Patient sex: M
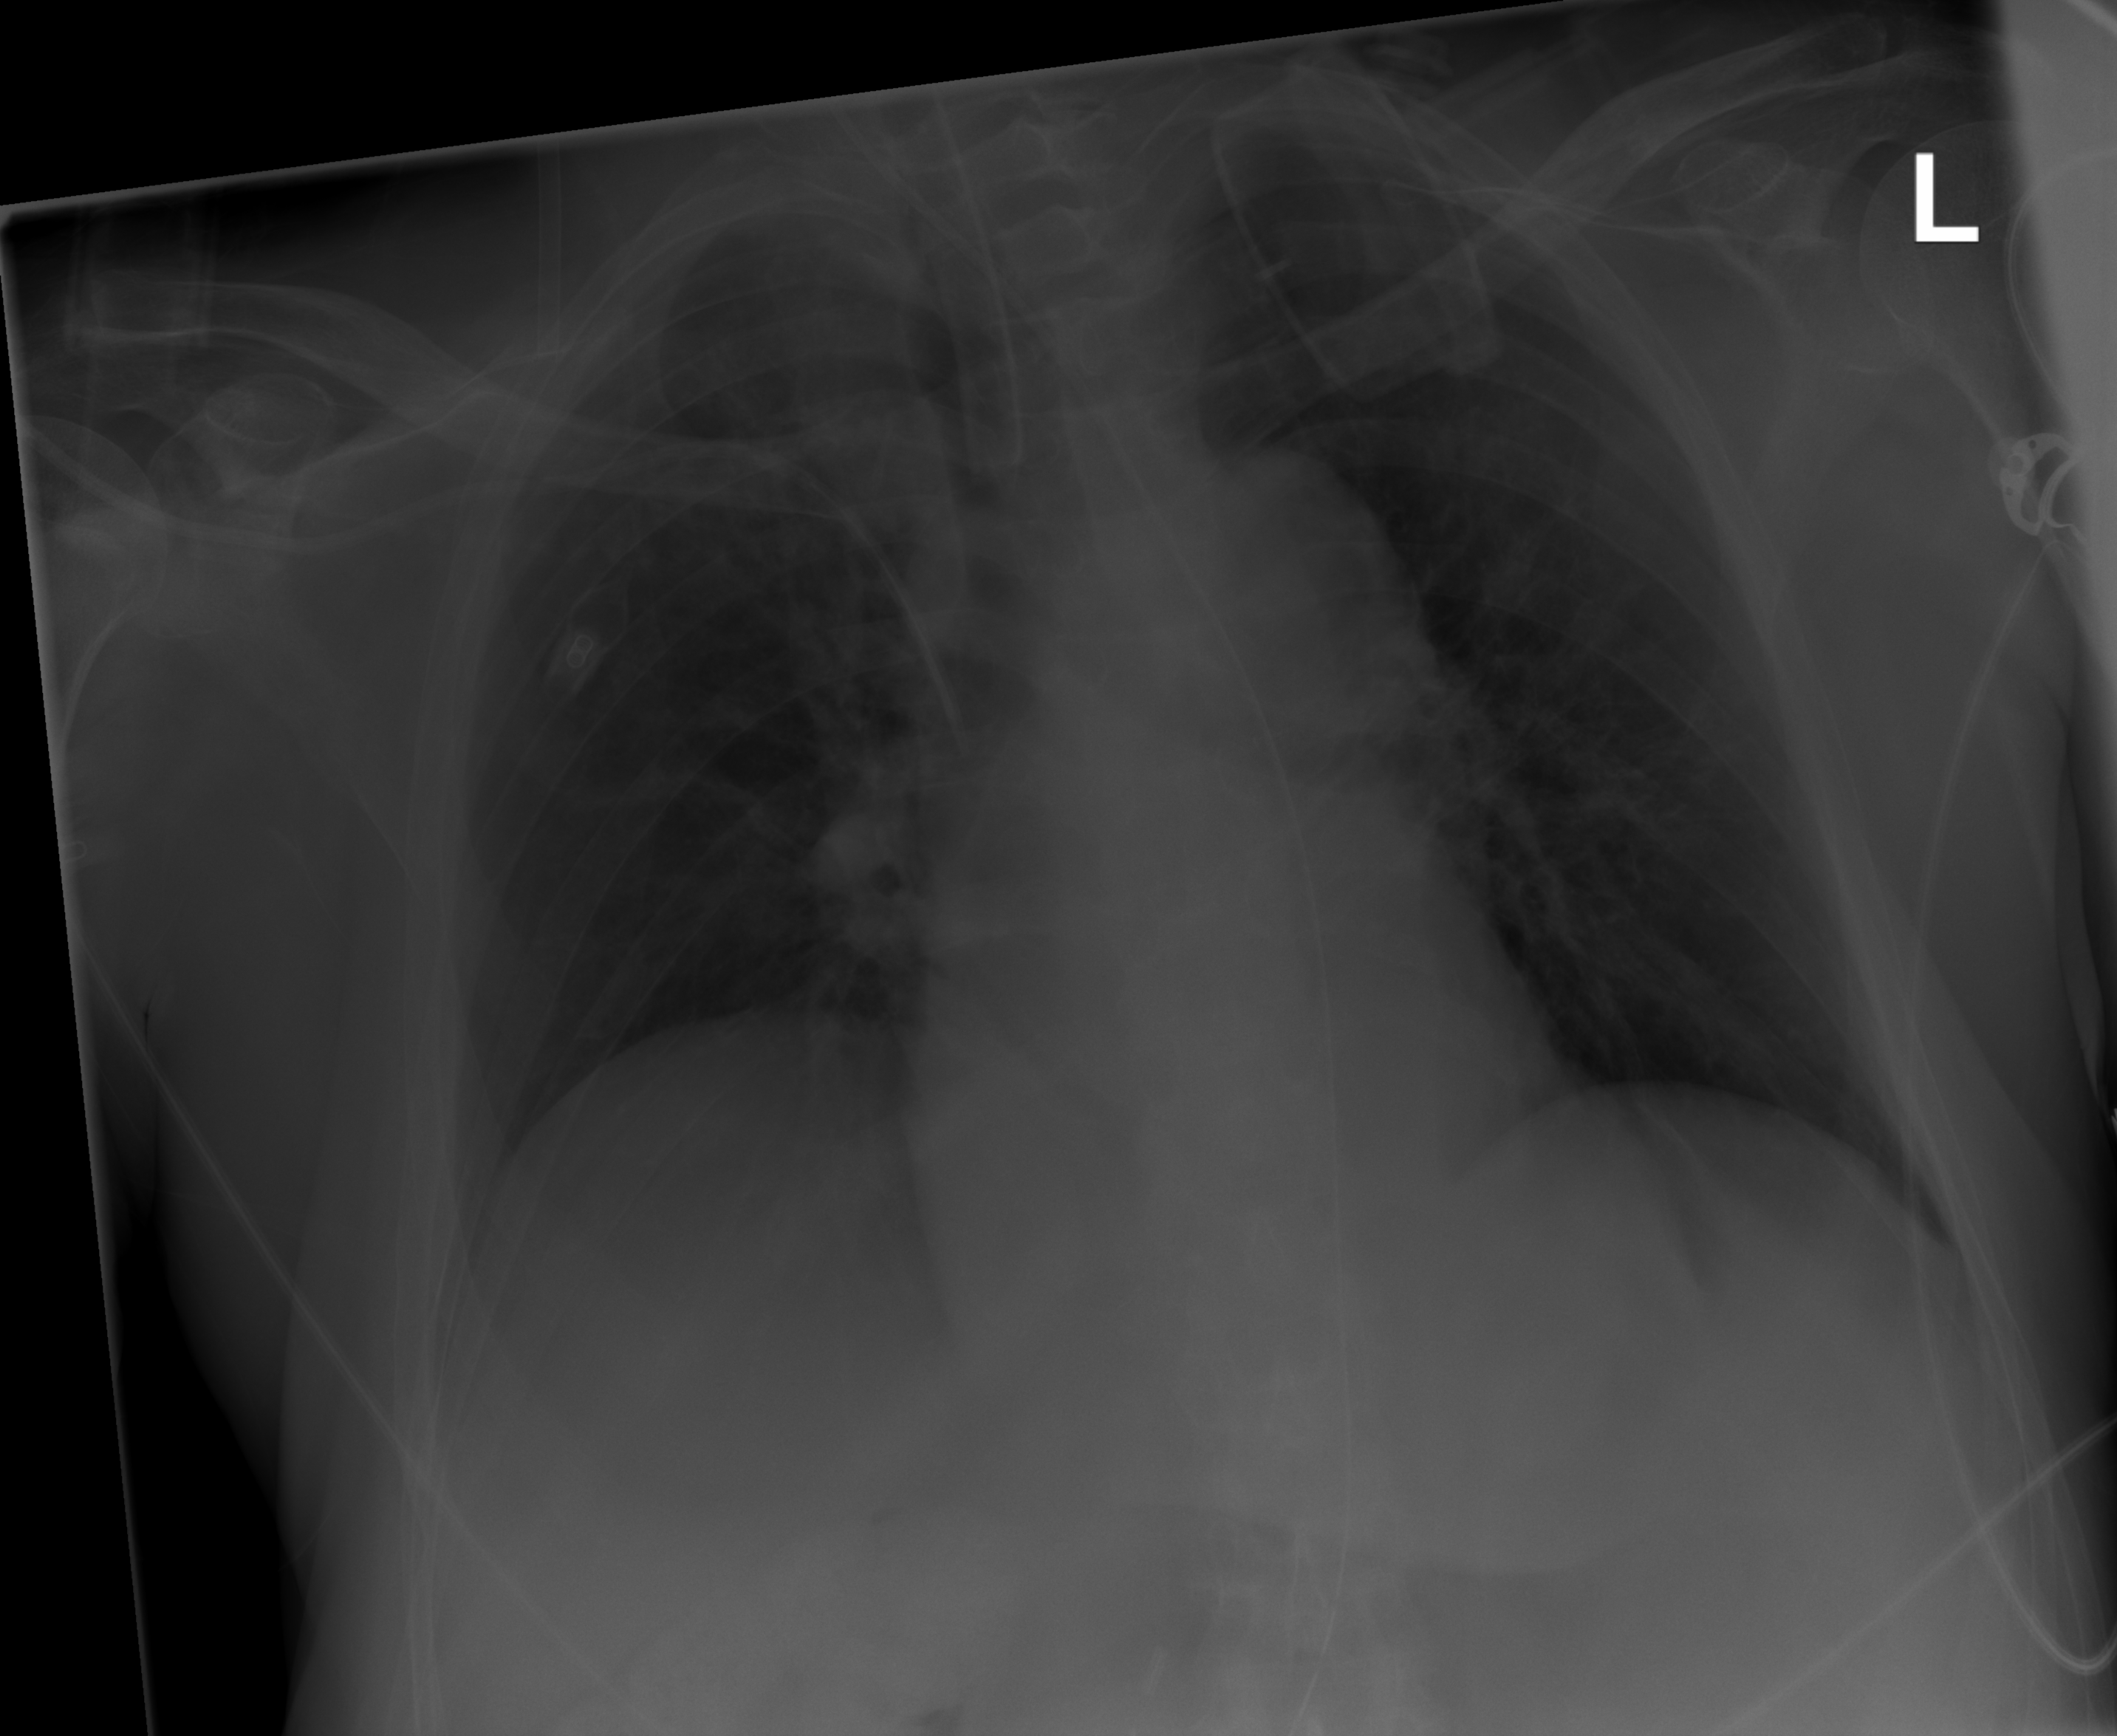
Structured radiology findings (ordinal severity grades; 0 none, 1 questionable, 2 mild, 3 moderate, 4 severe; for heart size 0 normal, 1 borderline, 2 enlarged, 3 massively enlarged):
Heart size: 0
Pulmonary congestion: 0
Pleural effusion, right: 0
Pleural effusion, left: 0
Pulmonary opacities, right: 0
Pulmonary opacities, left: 0
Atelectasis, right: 2
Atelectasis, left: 2